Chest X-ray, AP view. Patient: 63 years old, sex M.
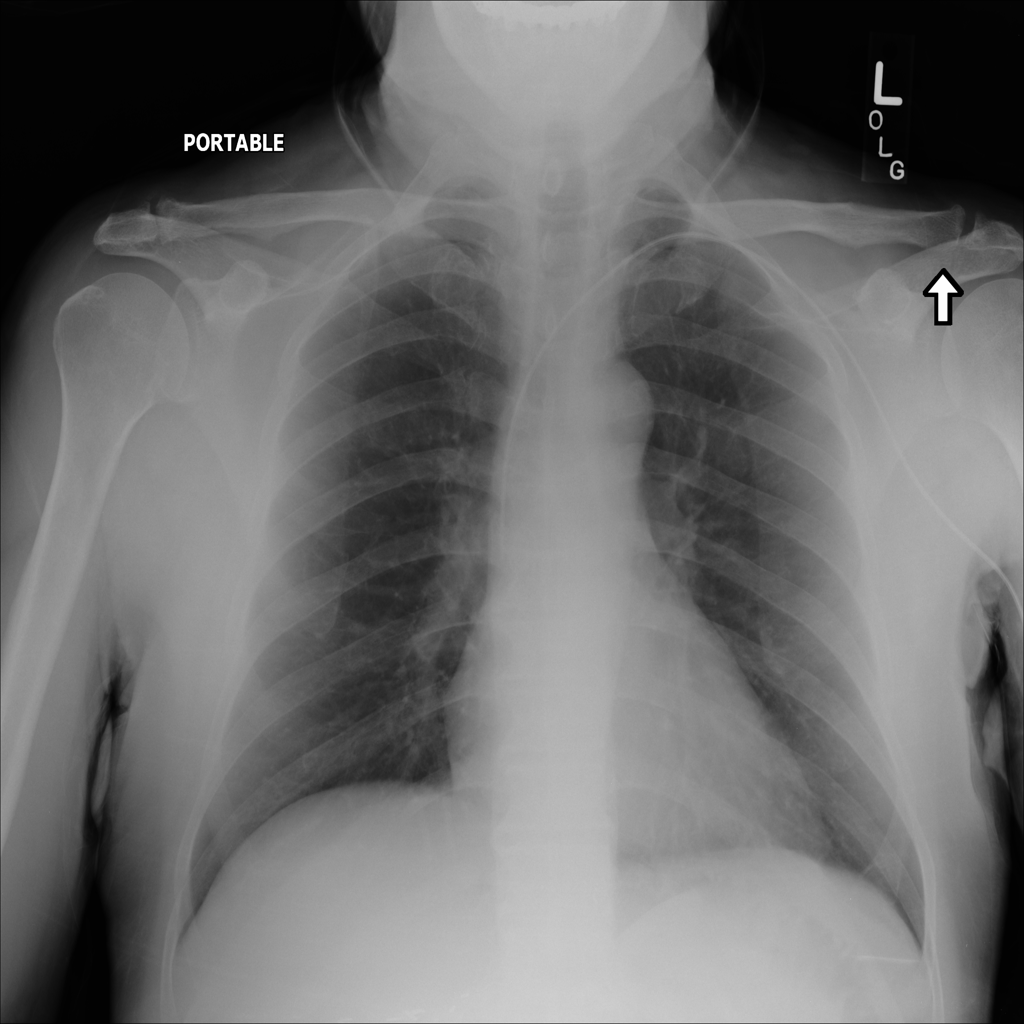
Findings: No Finding